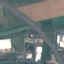
Land use / land cover: Highway